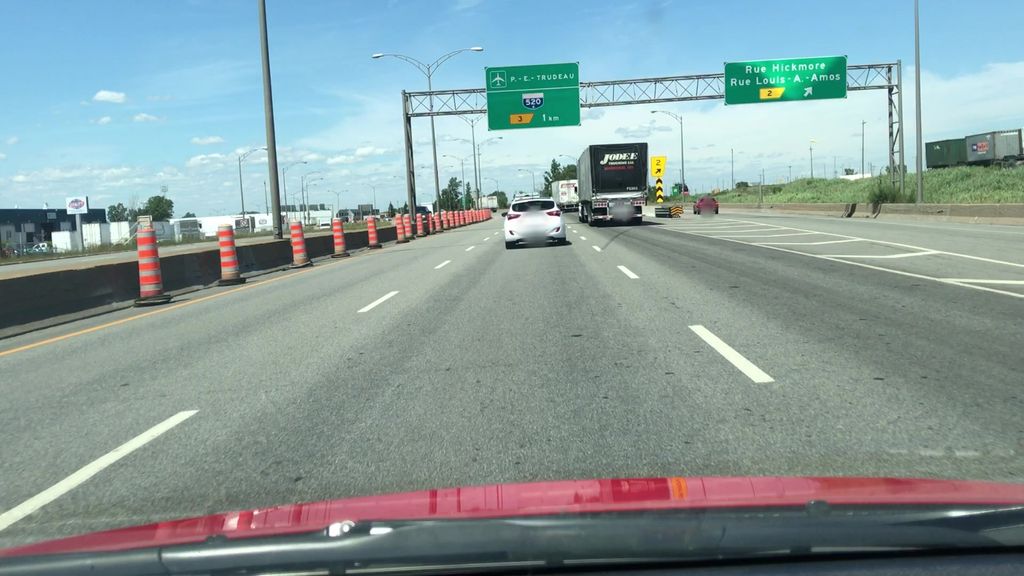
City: montreal